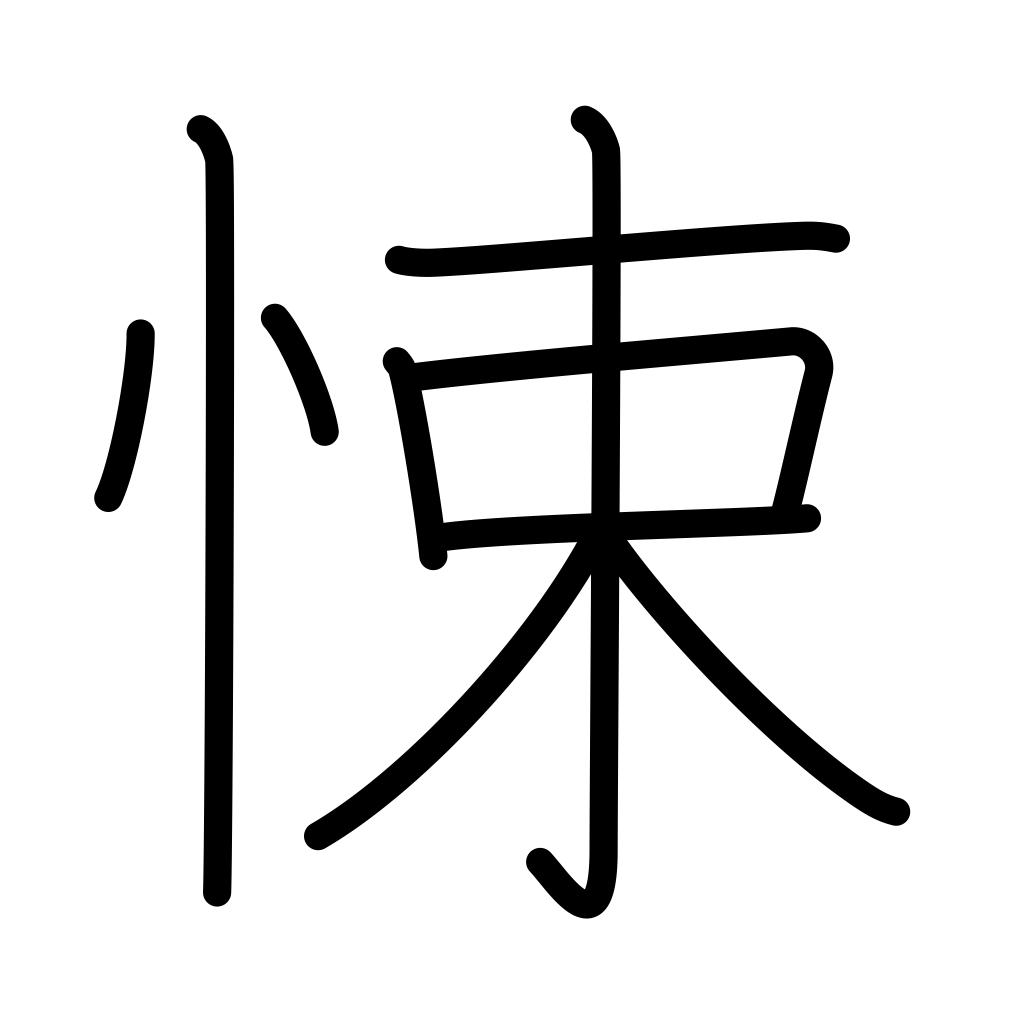
Meaning: fear